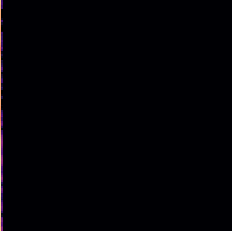
Sound class: Clock tick